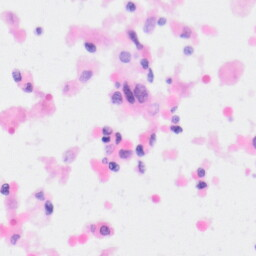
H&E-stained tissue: Kidney